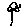
Label: flower